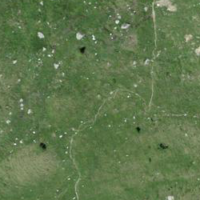
EUNIS habitat code: 26
Species observed at this site:
Hedysarum hedysaroides